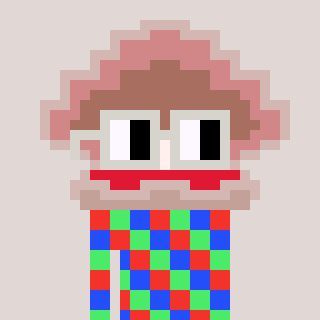
a pixel art character with square light gray glasses, a oyster-shaped head and a foggrey-colored body on a warm background